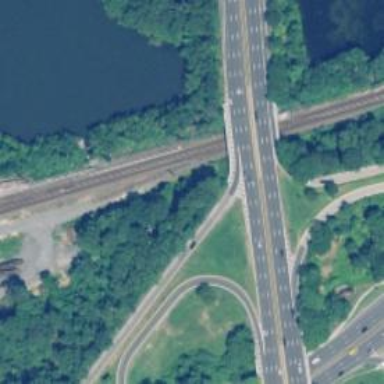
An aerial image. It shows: Motorway junction.